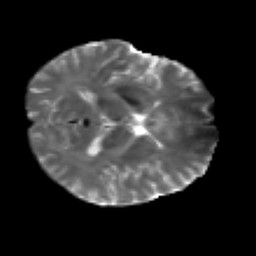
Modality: T2w
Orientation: axial
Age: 33
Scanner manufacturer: siemens
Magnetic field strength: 3 T
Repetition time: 2.2 s
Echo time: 0.084 s